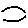
Label: bird